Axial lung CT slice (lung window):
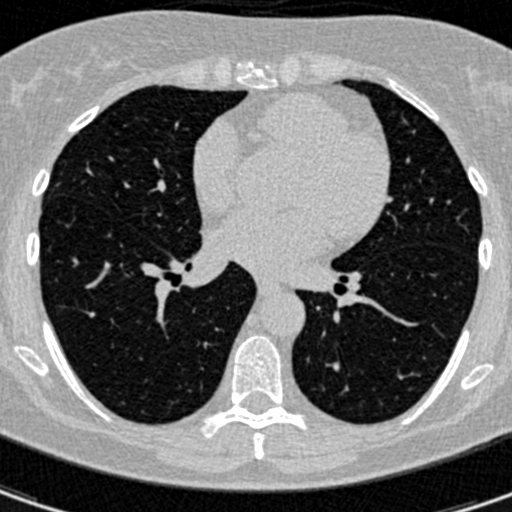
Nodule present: no